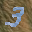
Label: 3